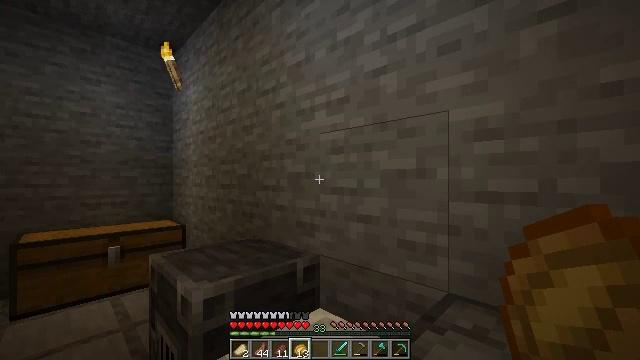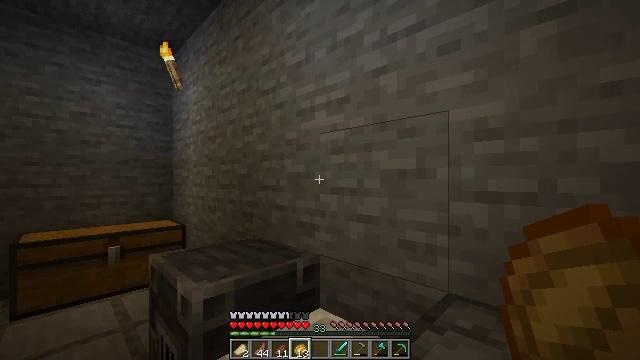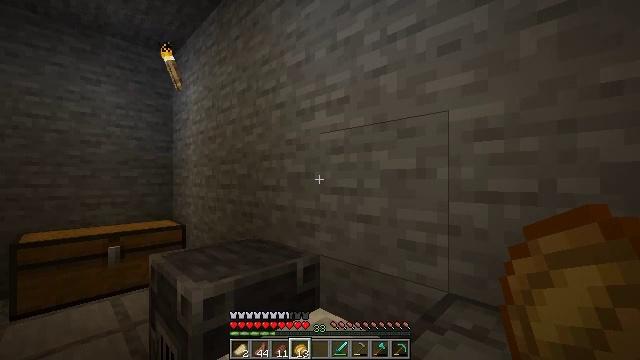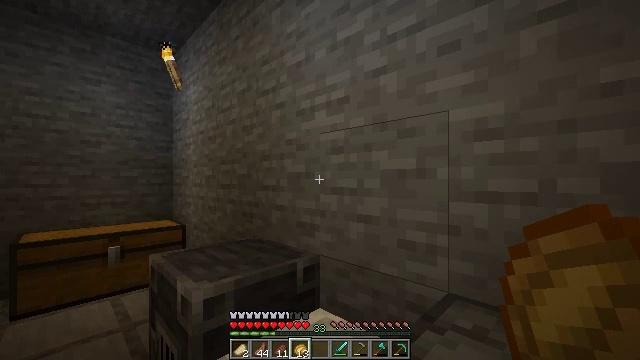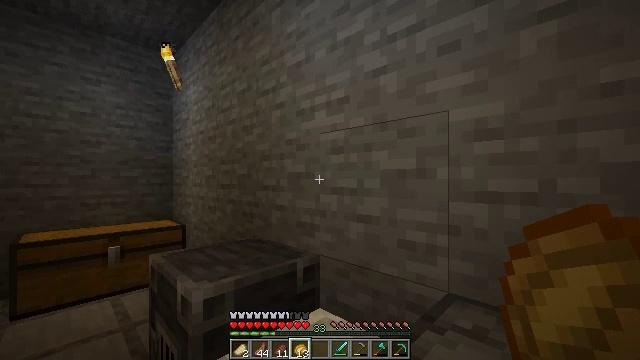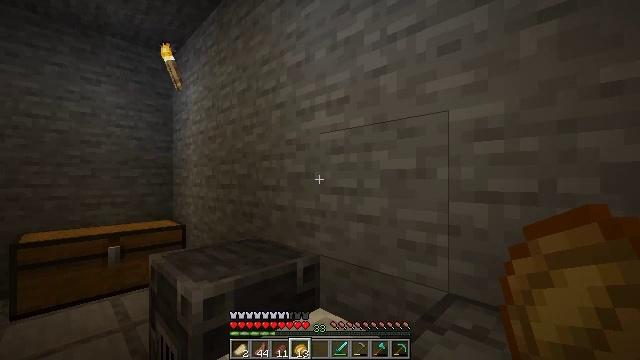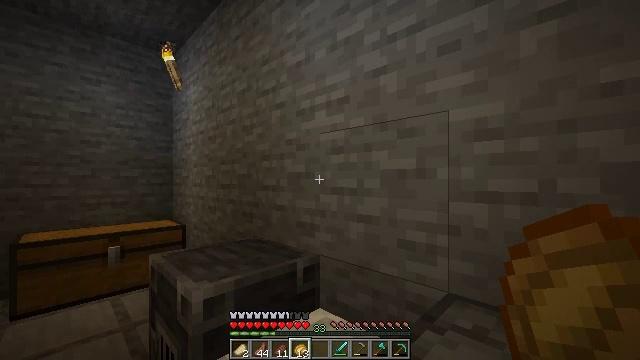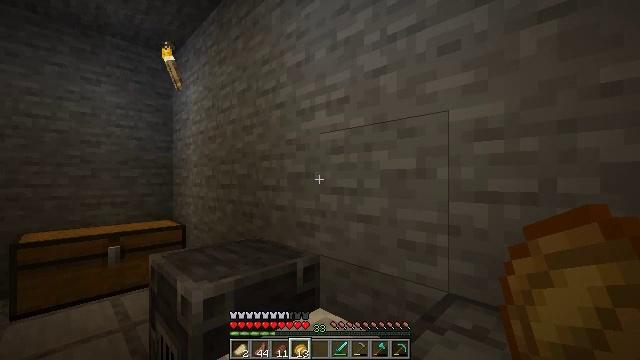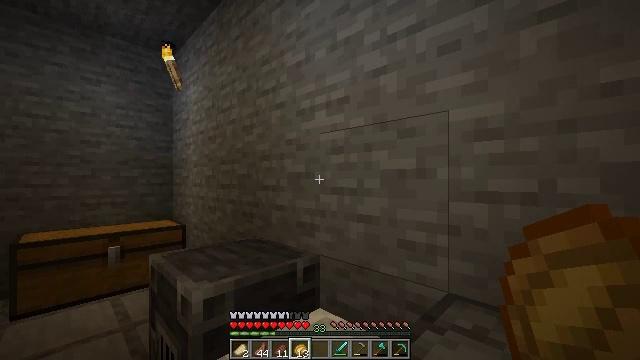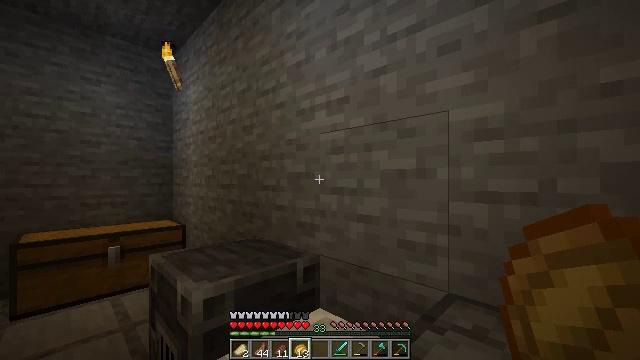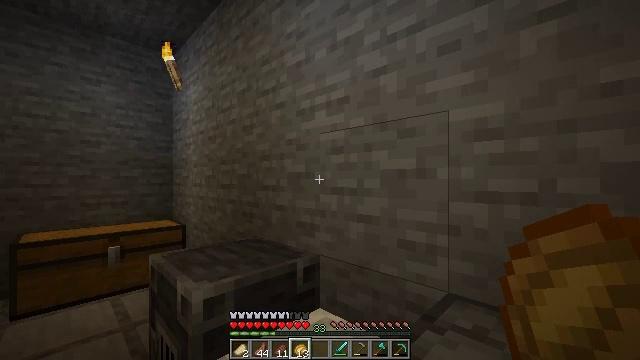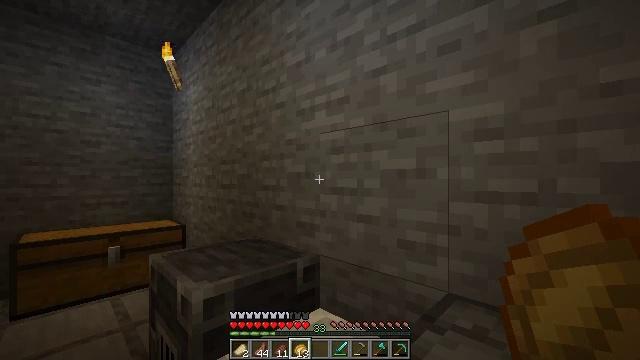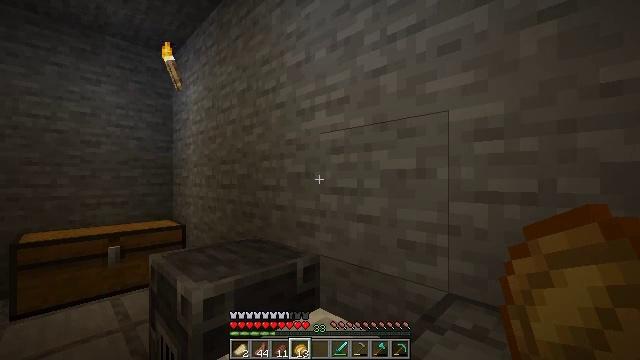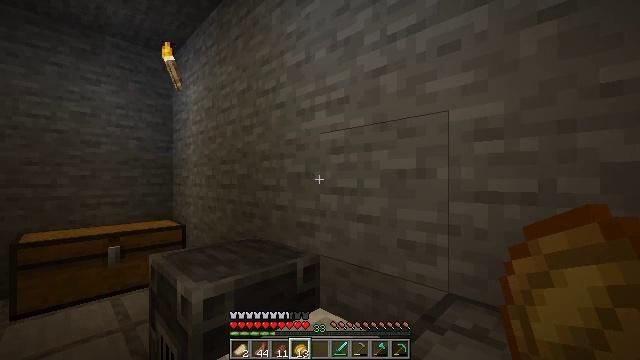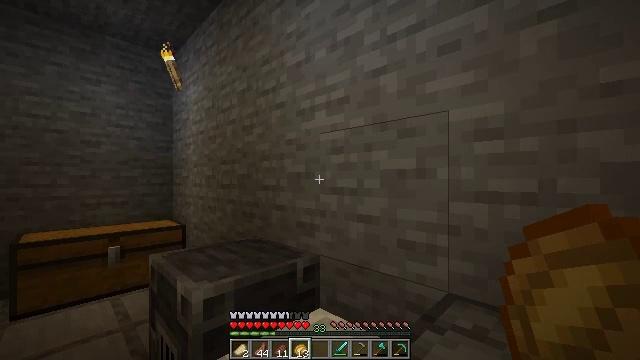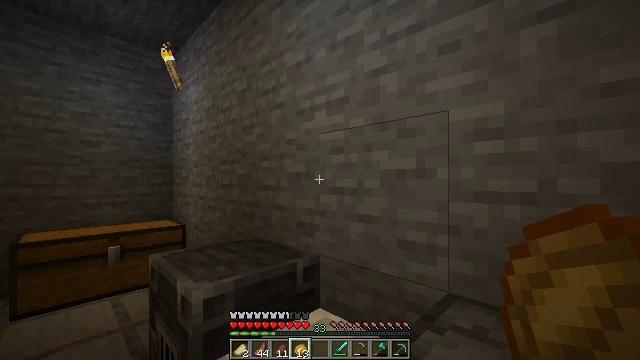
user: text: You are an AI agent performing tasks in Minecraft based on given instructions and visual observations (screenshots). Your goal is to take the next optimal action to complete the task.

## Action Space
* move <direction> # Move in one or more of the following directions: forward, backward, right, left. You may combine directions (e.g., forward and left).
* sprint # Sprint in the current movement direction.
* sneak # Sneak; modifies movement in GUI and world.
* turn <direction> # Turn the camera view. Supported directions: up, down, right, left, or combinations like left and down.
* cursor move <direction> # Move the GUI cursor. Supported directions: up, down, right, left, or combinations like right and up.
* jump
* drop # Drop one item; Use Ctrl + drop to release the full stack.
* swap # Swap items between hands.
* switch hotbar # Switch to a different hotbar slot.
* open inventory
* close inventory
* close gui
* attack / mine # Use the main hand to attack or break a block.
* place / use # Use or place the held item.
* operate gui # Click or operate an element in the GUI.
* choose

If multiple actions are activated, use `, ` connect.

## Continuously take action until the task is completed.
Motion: motion action
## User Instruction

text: Mine the fully grown carrots.
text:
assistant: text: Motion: no_op
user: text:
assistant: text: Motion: no_op
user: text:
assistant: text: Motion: no_op
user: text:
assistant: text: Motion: no_op
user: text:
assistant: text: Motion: no_op
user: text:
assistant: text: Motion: no_op
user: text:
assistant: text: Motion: no_op
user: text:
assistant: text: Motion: no_op
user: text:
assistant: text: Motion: no_op
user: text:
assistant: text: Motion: no_op
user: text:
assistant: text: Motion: no_op
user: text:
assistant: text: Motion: no_op
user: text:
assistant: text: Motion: no_op
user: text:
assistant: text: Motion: no_op
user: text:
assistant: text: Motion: no_op
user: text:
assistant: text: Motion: no_op
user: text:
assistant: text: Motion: no_op
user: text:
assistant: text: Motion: no_op
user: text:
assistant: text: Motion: no_op
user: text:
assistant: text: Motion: no_op
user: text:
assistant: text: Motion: no_op
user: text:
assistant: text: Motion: no_op
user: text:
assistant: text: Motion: no_op
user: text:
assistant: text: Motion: no_op
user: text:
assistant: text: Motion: no_op
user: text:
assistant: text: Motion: no_op
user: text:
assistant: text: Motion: no_op
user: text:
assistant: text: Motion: no_op
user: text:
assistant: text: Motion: no_op
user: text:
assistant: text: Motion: no_op